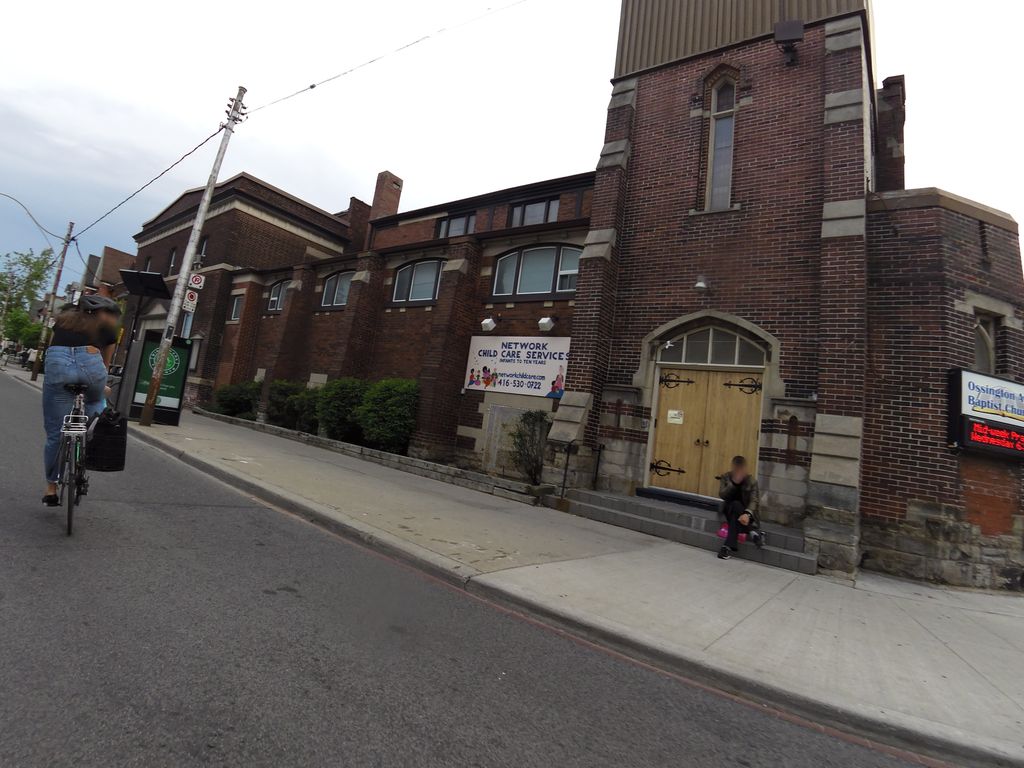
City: toronto